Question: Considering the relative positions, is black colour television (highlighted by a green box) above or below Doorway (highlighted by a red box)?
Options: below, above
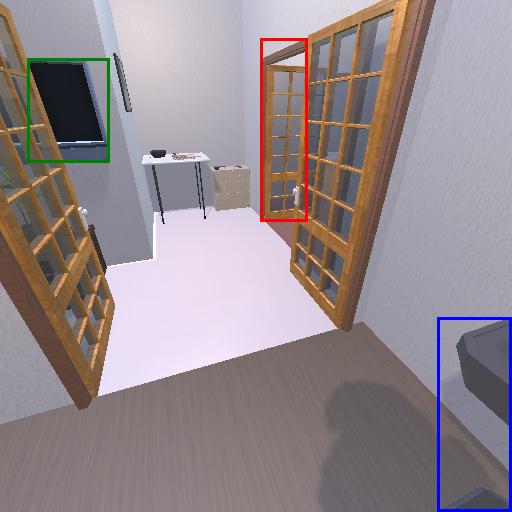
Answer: below